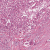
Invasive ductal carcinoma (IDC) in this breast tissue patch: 1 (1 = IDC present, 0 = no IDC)